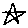
Label: star